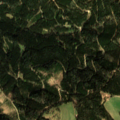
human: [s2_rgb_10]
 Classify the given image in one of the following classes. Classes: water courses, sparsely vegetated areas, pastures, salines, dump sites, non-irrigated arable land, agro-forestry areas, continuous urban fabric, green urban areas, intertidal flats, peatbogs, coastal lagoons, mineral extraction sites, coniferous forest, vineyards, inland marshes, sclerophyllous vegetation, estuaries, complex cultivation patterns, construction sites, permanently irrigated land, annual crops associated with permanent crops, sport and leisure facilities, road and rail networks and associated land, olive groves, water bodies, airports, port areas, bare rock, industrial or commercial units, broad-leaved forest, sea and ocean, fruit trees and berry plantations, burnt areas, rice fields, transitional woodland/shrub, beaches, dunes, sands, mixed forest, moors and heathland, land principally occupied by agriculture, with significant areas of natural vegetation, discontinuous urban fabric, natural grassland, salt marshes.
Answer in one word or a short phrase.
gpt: pastures, coniferous forest